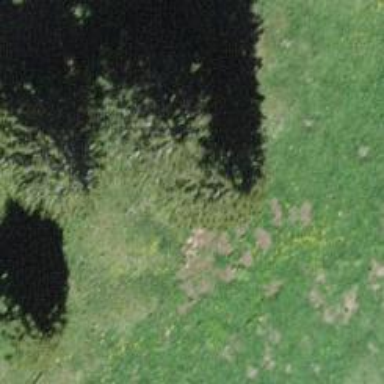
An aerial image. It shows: Needle-leaved tree in its natural environment.